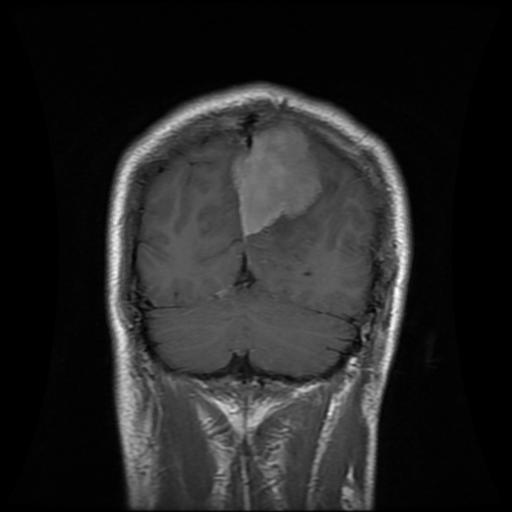
Label: meningioma